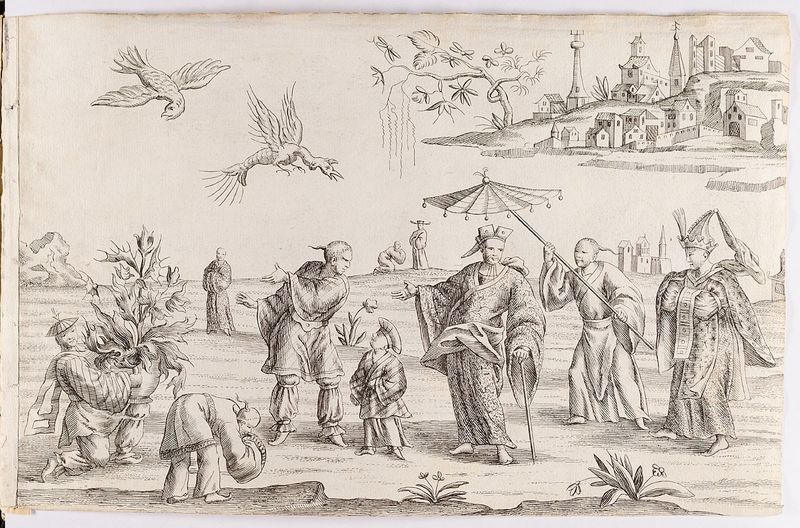
Titel: Chinadarstellung
Künstler: Martin Engelbrecht
Standort: Hamburg
Institution: Museum für Kunst und Gewerbe Hamburg
Schlagwörter: akt, vogel, stadt, zeichnung, schirm, sonnenschirm, tiere, barock, figur, pflanzen, papier, grafik, graphik, exotisch, fotografie, photographie, asien, druckgraphik, druckgrafik, stich, china, village, kupferstich, peacock, birds, peasants, emperor, walk, engraving, chinese, asian, phantastik, gerippt, umbrella, bugenhagen, das, reproduktionen, barockzeit, barockzeitalter, gifts, druckerzeugnisse, körper, vögel, völker, nationalitäten, gegenstände, ornamentstich, vorlageblätter, chinesendarstellungen, länder, fantastische, parallelwelt, phantasiewelt